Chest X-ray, PA view. Patient: 37 years old, sex F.
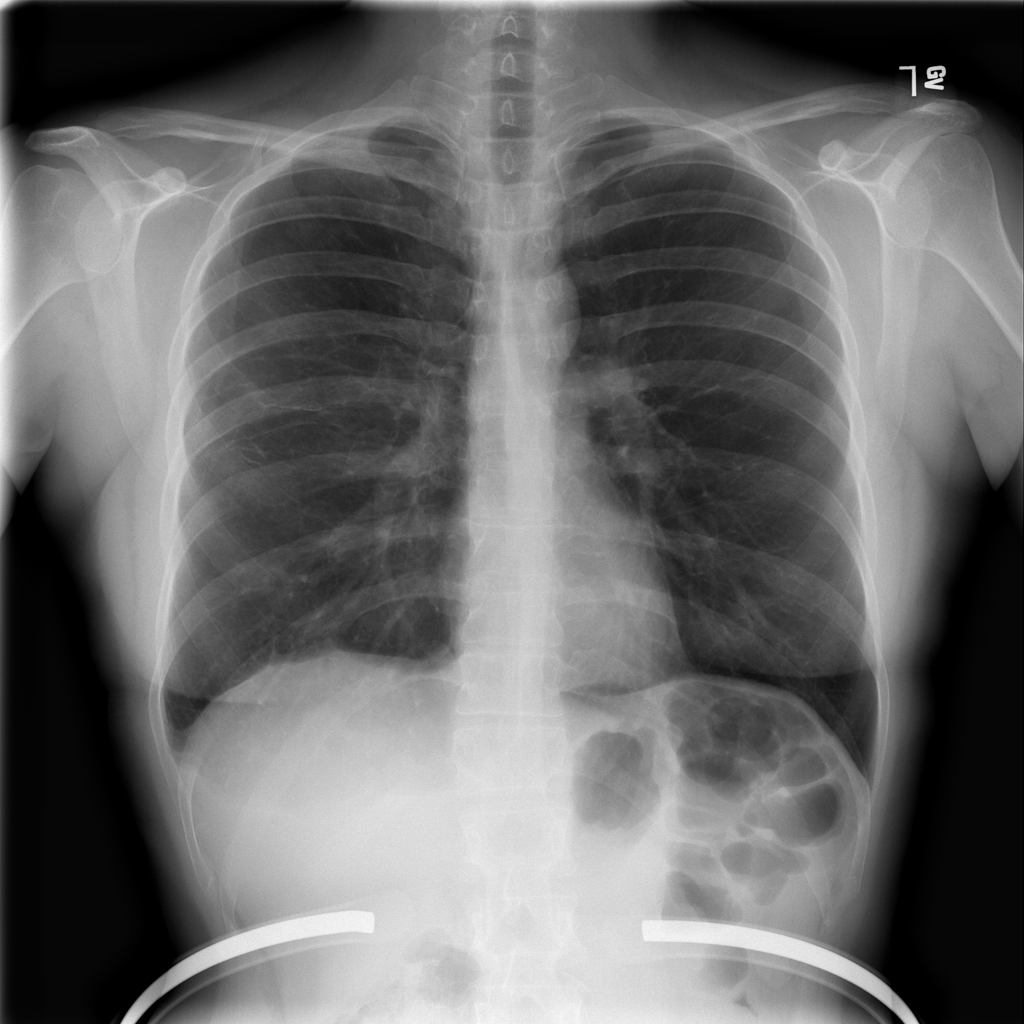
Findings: No Finding